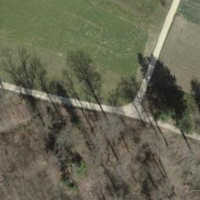
EUNIS habitat code: 44
Species observed at this site:
Campanula trachelium